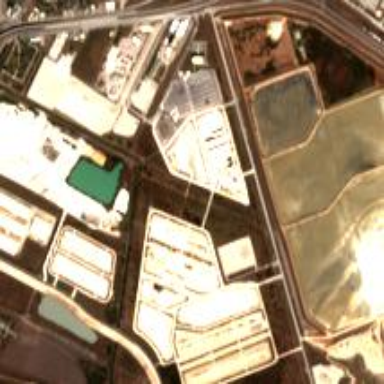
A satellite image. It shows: Industrial area used for storage.